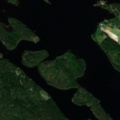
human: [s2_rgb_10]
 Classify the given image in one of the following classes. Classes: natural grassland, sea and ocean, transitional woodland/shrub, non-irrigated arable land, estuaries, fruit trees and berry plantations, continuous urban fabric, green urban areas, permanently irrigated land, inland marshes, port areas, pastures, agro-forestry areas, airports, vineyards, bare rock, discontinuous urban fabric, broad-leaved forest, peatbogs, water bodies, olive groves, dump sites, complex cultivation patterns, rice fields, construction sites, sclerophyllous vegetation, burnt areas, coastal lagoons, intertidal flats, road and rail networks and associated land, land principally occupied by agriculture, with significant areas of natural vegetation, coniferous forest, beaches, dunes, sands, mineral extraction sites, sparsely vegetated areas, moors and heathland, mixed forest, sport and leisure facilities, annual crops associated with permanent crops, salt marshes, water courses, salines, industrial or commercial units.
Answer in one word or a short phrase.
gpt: land principally occupied by agriculture, with significant areas of natural vegetation, coniferous forest, mixed forest, water bodies